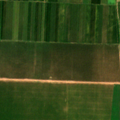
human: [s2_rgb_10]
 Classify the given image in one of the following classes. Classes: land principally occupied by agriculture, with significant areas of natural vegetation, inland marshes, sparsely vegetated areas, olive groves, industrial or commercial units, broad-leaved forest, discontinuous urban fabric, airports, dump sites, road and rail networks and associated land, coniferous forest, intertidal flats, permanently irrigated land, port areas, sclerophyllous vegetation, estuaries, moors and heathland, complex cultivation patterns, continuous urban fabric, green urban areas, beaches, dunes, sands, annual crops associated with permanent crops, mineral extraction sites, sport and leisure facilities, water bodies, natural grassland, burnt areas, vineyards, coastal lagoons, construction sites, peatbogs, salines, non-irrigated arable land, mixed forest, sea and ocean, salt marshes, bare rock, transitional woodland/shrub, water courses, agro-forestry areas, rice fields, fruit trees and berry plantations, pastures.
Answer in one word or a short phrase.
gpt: non-irrigated arable land